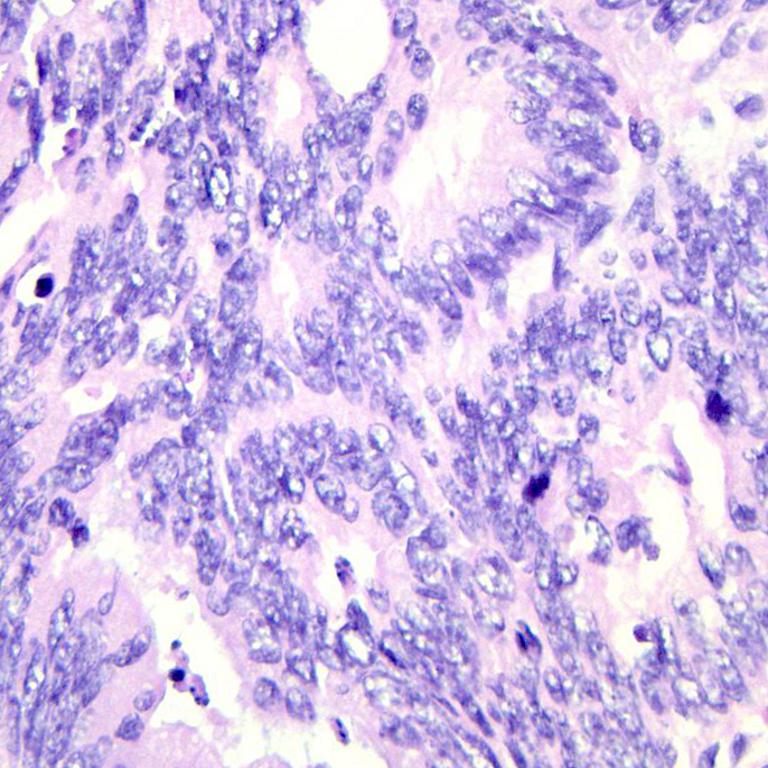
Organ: colon
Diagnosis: adenocarcinomas